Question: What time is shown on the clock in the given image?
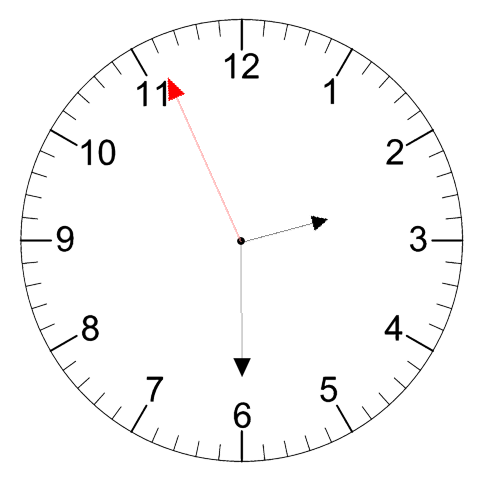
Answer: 02:29:56